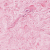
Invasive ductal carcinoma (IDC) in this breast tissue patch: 0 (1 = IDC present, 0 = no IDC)